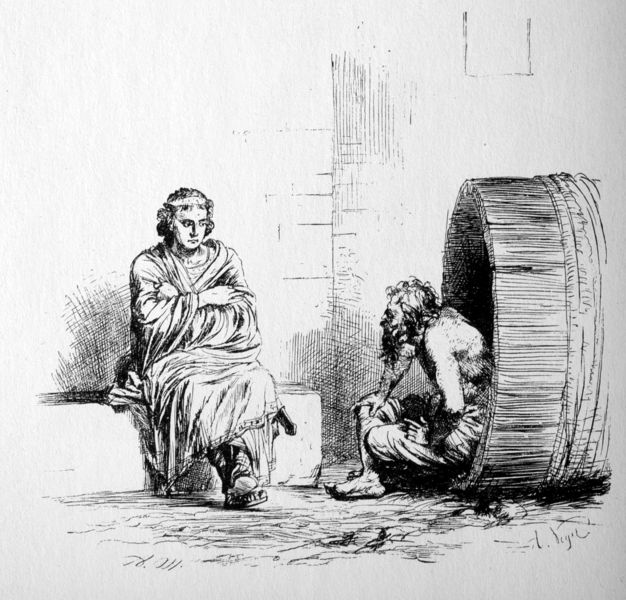
Titel: Alexander sitzt neben Diogenes in der Tonne auf einer Steinbank (aus Illustrationen zu den Werken Friedrichs des Großen)
Künstler: Adolph Menzel
Schlagwörter: fuß, kopf, mann, nackt, umhang, weiß, sitzen, fenster, frau, grau, holz, mund, männer, nase, reden, schwarz, strasse, tür, zeichnung, blick, haus, tuch, gespräch, alt, bart, jung, wand, arm, augen, mensch, sockel, stein, stirnband, vollbart, diskutieren, hände, sonne, boden, gewand, haare, mantel, sitzend, gebeugt, locken, schulter, beine, füße, ecke, liegen, zwei, schuhe, mauer, grafik, graphik, bank, treppe, vorsprung, king, bench, einfach, hair, lady, old, robe, sitting, muskeln, brauen, print, floor, stufe, sandalen, oberkörper, stola, dünn, striche, barfuss, tusche, antike, diogenes, lumpen, philosoph, hocken, druck, lithographie, schraffur, stich, bleistift, herrscher, fass, rom, daumier, römer, wood, quader, sad, man, toga, griechisch, girl, griechenland, street, diskussion, bettler, boy, gelehrter, holzfass, black and white, weiser, armut, tunika, zuhörer, illustration, beard, prophet, reifen, struppig, wunsch, tonne, zuhören, city, schneidersitz, strichzeichnung, kyniker, sokrates, zyniker, hören, sandals, zuhöhrer, stare, alexander, hellas, respekt, archimedes, poor, angry, verwahrlost, dirty, sophokles, obdachloser, diskusion, gaphik, hermit, barrel, philosph, pipe, vagrant, cyniker, erfüllung, geh mir aus der sonne, philosophieren, dionisus, gekreutze beine, stern, homeless, poverty, hairy, disskusion, bum, verwahlost, philospoh, pip, diognes